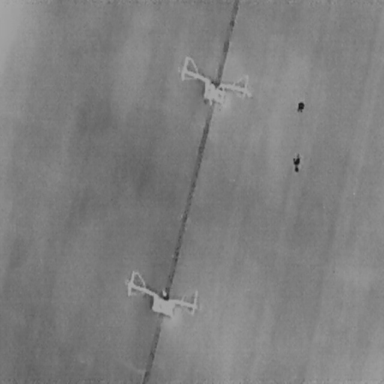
There are two People in the infrared image.